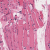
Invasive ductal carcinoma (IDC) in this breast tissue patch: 0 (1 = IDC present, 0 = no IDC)